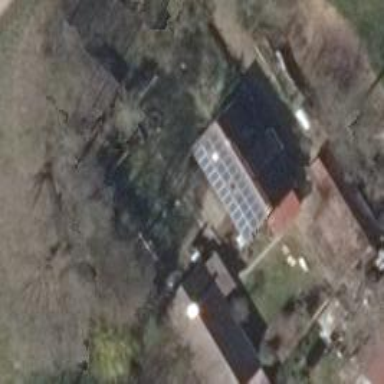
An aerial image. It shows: Solar photovoltaic panel generator producing electricity as small installation.